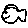
Label: fish